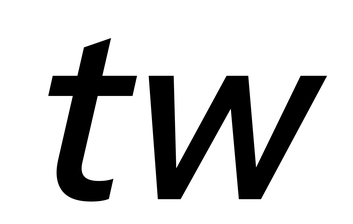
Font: InstrumentSans-Italic_Medium_Italic